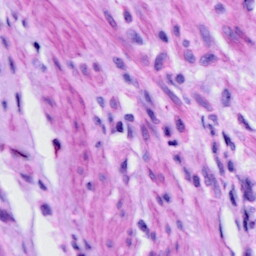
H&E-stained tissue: Cervix